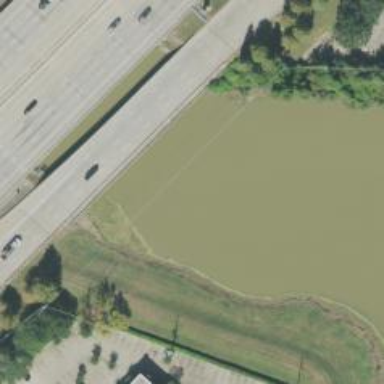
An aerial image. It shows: There is secondary road bridge with frontage road.